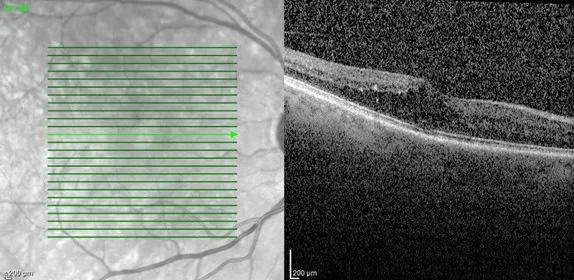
Right eye: optical coherence tomography.
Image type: ophthalmic_imaging (oct)